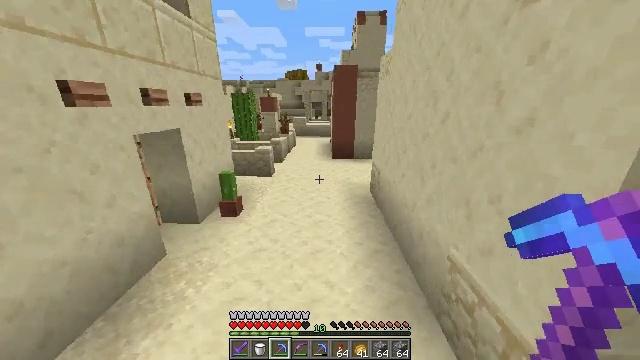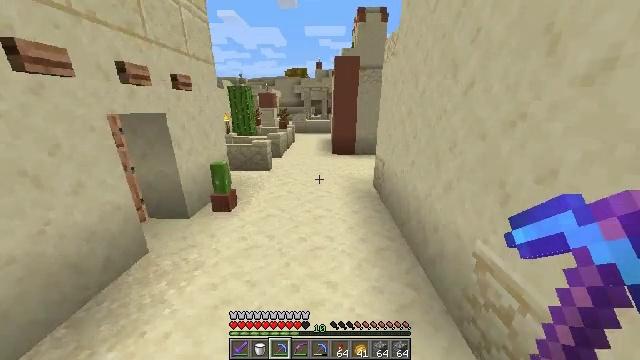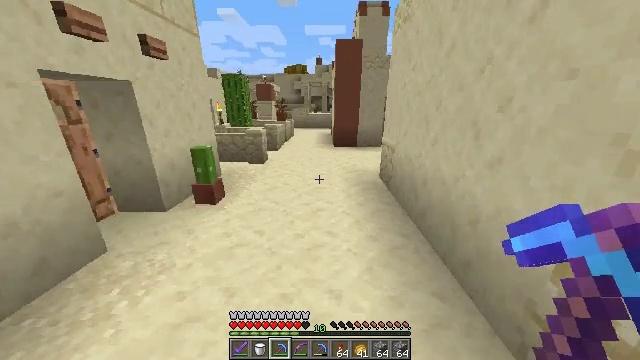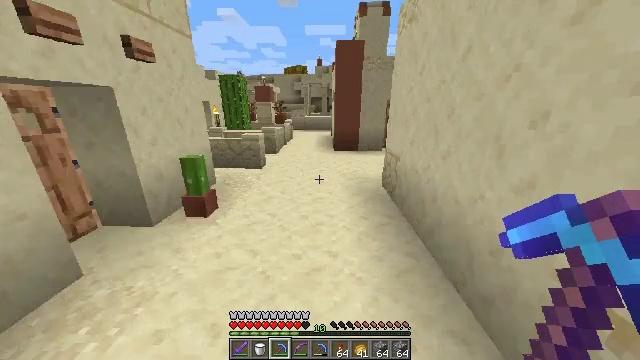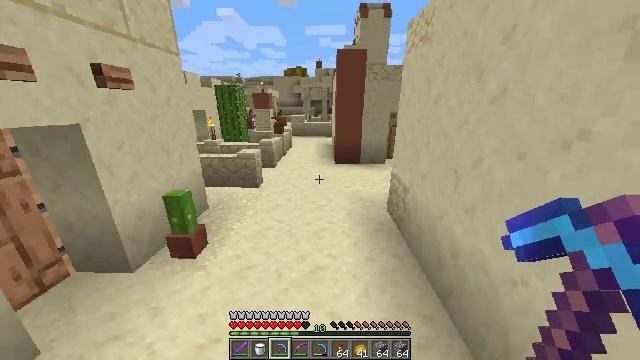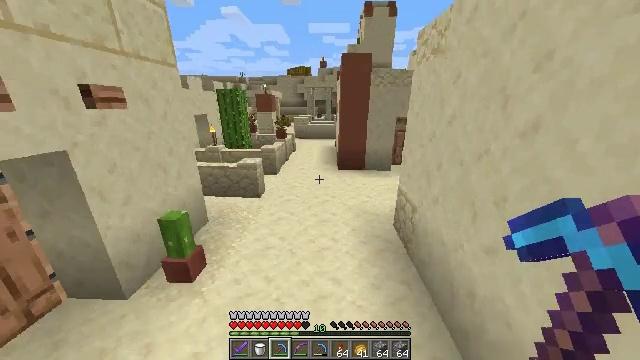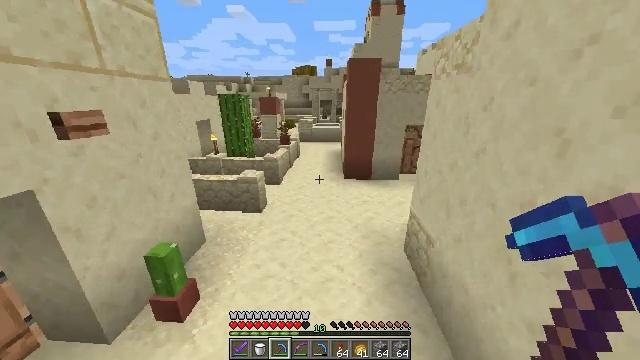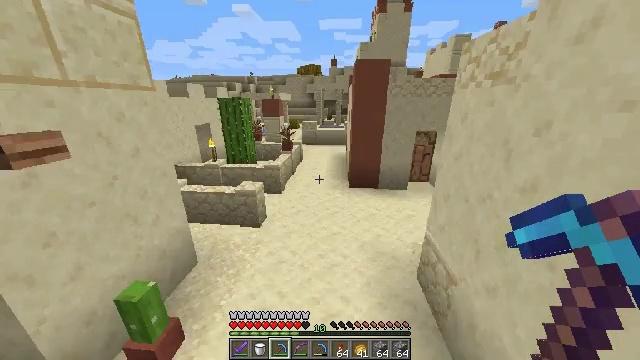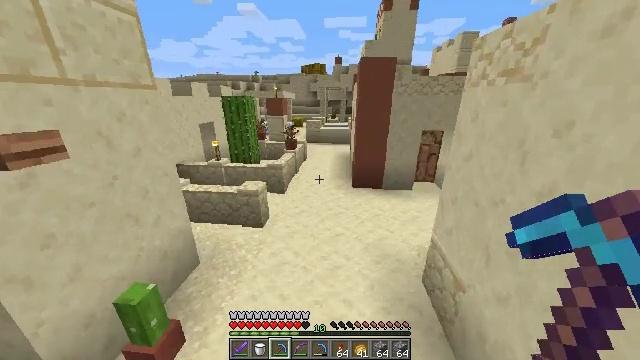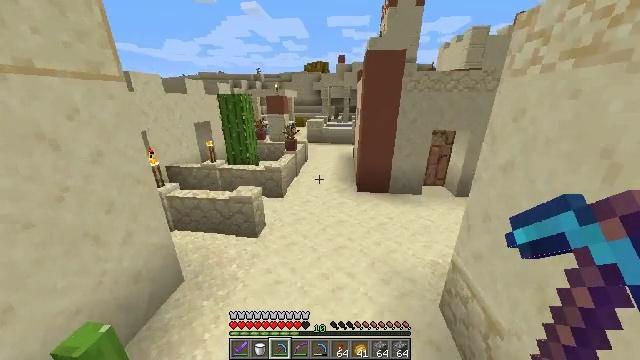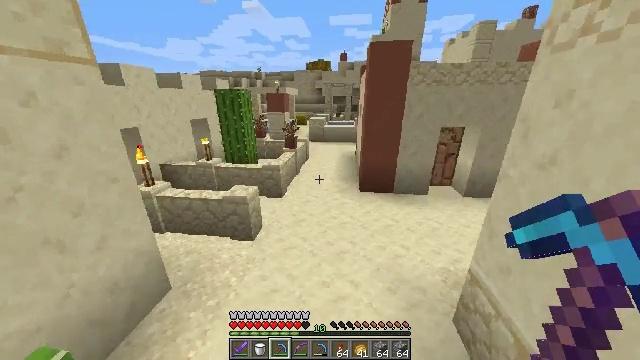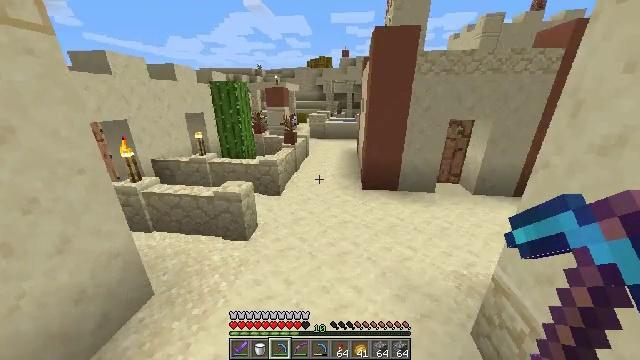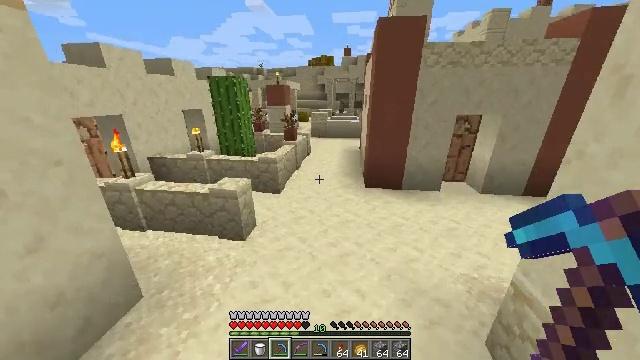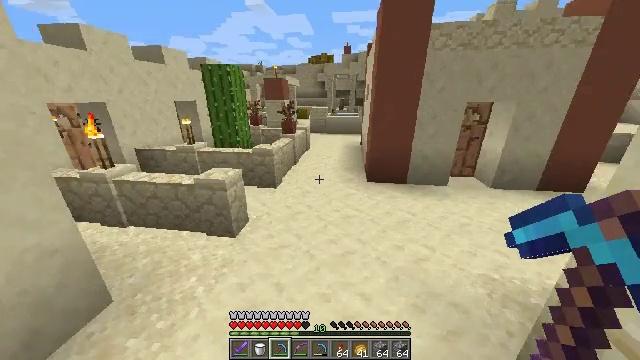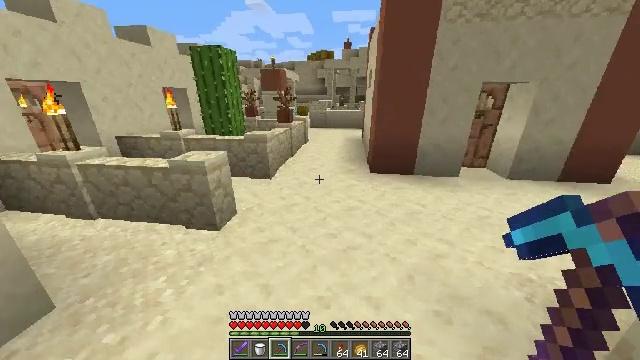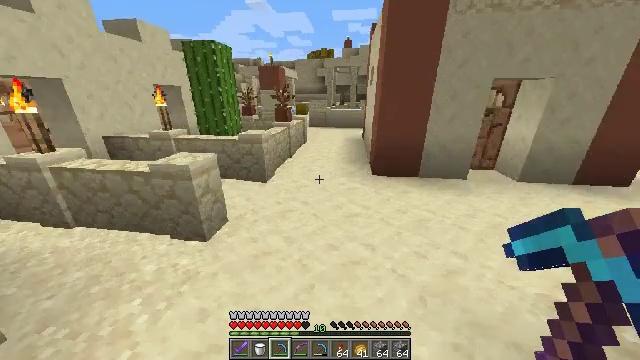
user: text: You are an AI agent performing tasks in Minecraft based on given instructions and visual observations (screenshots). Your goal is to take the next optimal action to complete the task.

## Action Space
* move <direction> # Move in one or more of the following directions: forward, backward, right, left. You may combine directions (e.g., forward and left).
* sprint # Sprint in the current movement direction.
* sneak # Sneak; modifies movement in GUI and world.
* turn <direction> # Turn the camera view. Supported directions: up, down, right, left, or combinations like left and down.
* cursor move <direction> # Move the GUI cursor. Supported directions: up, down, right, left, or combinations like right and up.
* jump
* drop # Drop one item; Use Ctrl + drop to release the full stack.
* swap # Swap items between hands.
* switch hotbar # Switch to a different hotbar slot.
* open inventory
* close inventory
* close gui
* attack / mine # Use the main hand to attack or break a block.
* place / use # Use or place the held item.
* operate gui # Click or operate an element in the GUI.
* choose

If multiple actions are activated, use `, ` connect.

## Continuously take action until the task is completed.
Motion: motion action
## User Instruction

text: Collect a hay block for crafting.
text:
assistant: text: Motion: move forward, jump
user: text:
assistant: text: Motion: move forward, jump
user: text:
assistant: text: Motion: move forward, jump
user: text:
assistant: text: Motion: move forward, jump
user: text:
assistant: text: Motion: move forward, jump
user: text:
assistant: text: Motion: move forward, turn left, jump
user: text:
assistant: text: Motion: move forward, turn left, jump
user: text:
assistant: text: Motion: move forward, turn left, jump
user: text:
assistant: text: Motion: move forward, jump
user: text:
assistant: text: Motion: move forward, jump
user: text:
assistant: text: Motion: move forward, jump
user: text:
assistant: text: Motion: move forward, jump
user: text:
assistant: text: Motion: move forward, jump
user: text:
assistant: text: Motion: move forward, jump
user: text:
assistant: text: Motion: move forward, jump
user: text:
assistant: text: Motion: move forward, jump
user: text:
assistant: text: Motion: move forward, jump
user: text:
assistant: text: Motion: move forward, jump
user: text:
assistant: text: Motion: move forward, jump
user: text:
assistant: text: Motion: move forward, jump
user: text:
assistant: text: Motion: move forward, jump
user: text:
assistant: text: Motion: move forward, jump
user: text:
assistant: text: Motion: move forward, turn right, jump
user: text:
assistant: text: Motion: move forward, turn right, jump
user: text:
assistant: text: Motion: move forward, jump
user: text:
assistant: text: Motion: move forward, jump
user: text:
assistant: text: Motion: move forward, jump
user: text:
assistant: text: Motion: move forward, jump
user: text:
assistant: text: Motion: move forward, jump
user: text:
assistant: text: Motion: move forward, jump